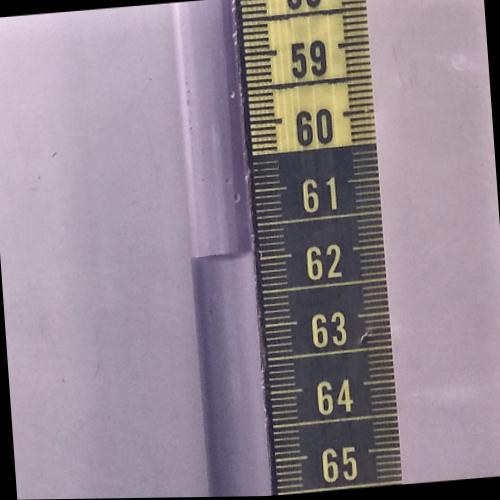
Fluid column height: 61.9 cm